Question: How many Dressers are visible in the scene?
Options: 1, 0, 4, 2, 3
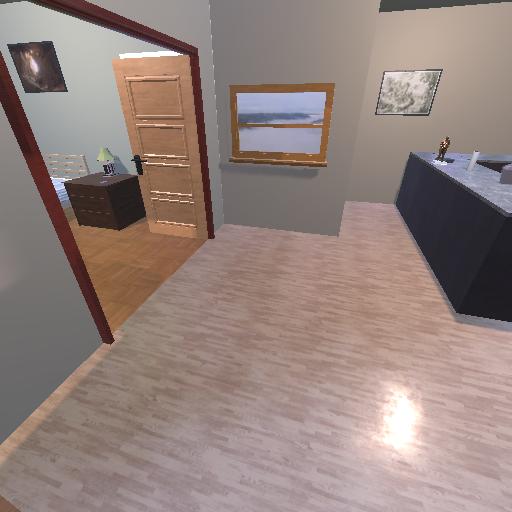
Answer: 1